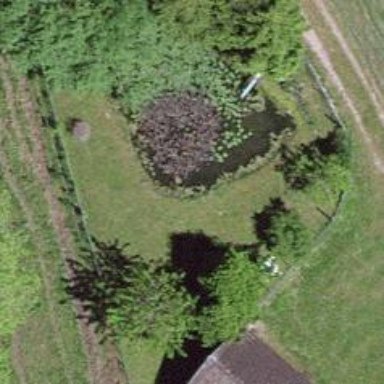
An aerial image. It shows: Peaceful pond surrounded by nature.